Question: I'm trying to pass arguments to my jboss server on start up, its a string, but it always gets null when war is deployed here is how I do it:
'''
./run.sh -Dfile.config=/home/stats/config.xml -c default -b 192.168.1.102
'''
Strange this is that I don't this property passed to VM when looking at log :
'''
[ServerInfo] VM arguments: -Dprogram.name=run.sh -Xms1303m -Xmx1303m -XX:MaxPermSize=256m -Dorg.jboss.resolver.warning=true -Dsun.rmi.dgc.client.gcInterval=<PHONE> -Dsun.rmi.dgc.server.gcInterval=<PHONE> -Dsun.lang.ClassLoader.allowArraySyntax=true -Djava.net.preferIPv4Stack=true -Djava.endorsed.dirs=/apps/jboss/lib/endorsed
'''
Can anyone figure out what I'm doing wrong? thank you
This is how I reference this property in the code :
'''
Properties property = System.getProperties();
String fileName = (String)property.get("file.config");
'''
This works for me on windows, starting jboss from eclipse :

I'm trying to run this server from linux box this time.
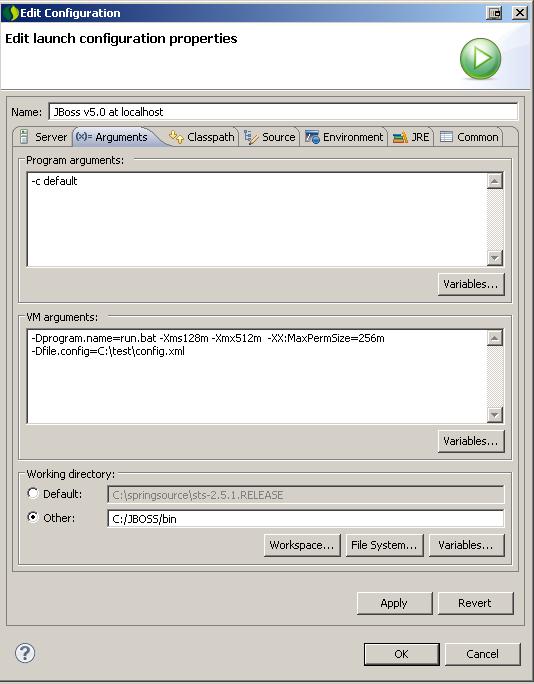
Answer: I used environment variables. I set them before starting jboss, then collecting them inside my Class running on jboss.